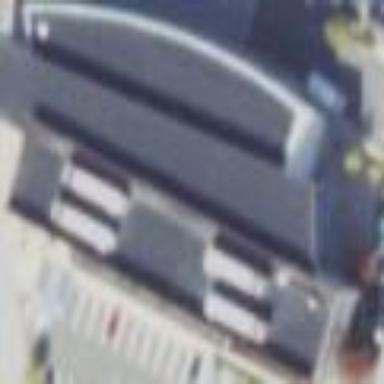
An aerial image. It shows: Hardware shop located within building.